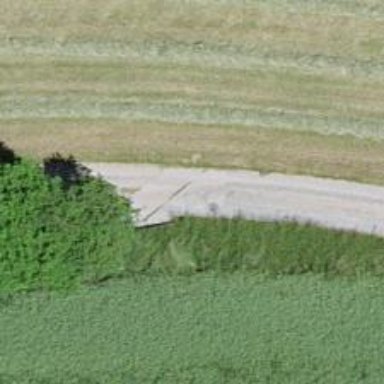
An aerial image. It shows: Gravel track with grade 2 tracktype.